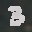
Label: 3